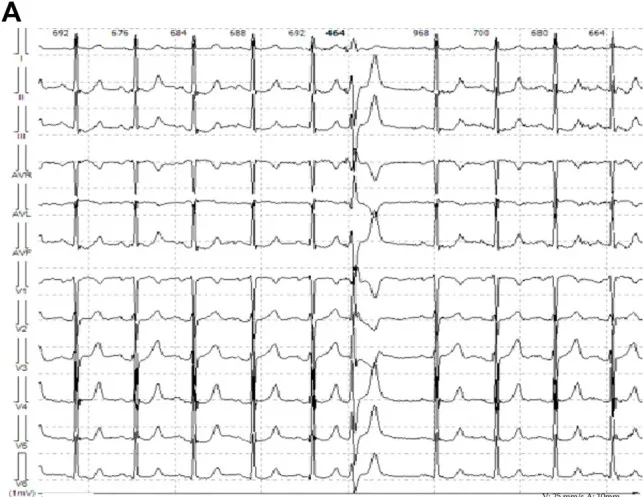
(A) Representative ECG from telemonitoring, single monomorphic ventricular ectopic complexes.
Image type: electrography (ekg)